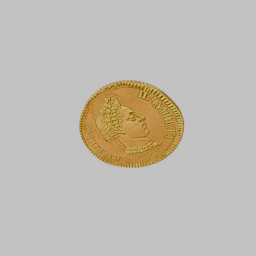
Label: tools